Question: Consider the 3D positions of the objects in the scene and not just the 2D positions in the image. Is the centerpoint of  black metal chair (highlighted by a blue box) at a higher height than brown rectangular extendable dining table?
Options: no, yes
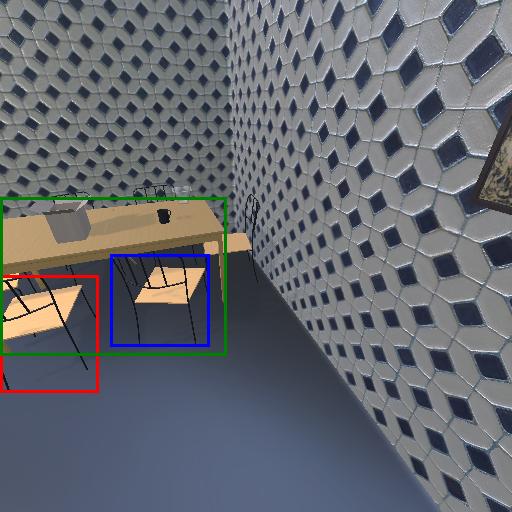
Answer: no